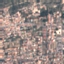
Label: Residential